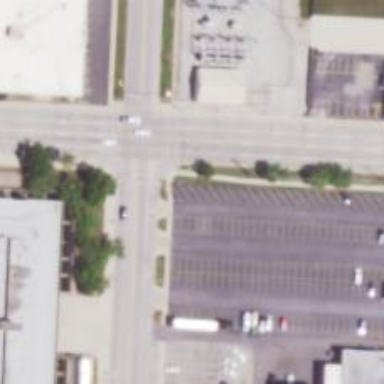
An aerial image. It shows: Solid crossing edge road marking.